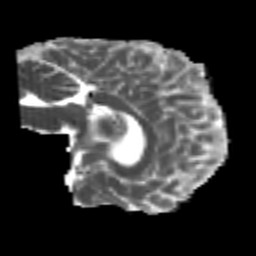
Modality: MD
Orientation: sagittal
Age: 22
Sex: male
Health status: healthy
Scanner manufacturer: philips
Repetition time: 7.476 s
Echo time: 0.08753 s